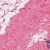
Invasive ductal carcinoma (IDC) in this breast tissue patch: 0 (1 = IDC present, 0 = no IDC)